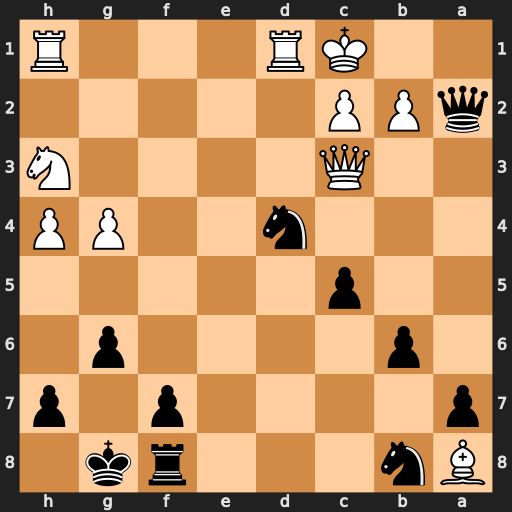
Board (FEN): Bn3rk1/p4p1p/1p4p1/2p5/3n2PP/2Q4N/qPP5/2KR3R
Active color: b
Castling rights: -
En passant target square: -
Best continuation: Ne2+ Kd2 Nxc3